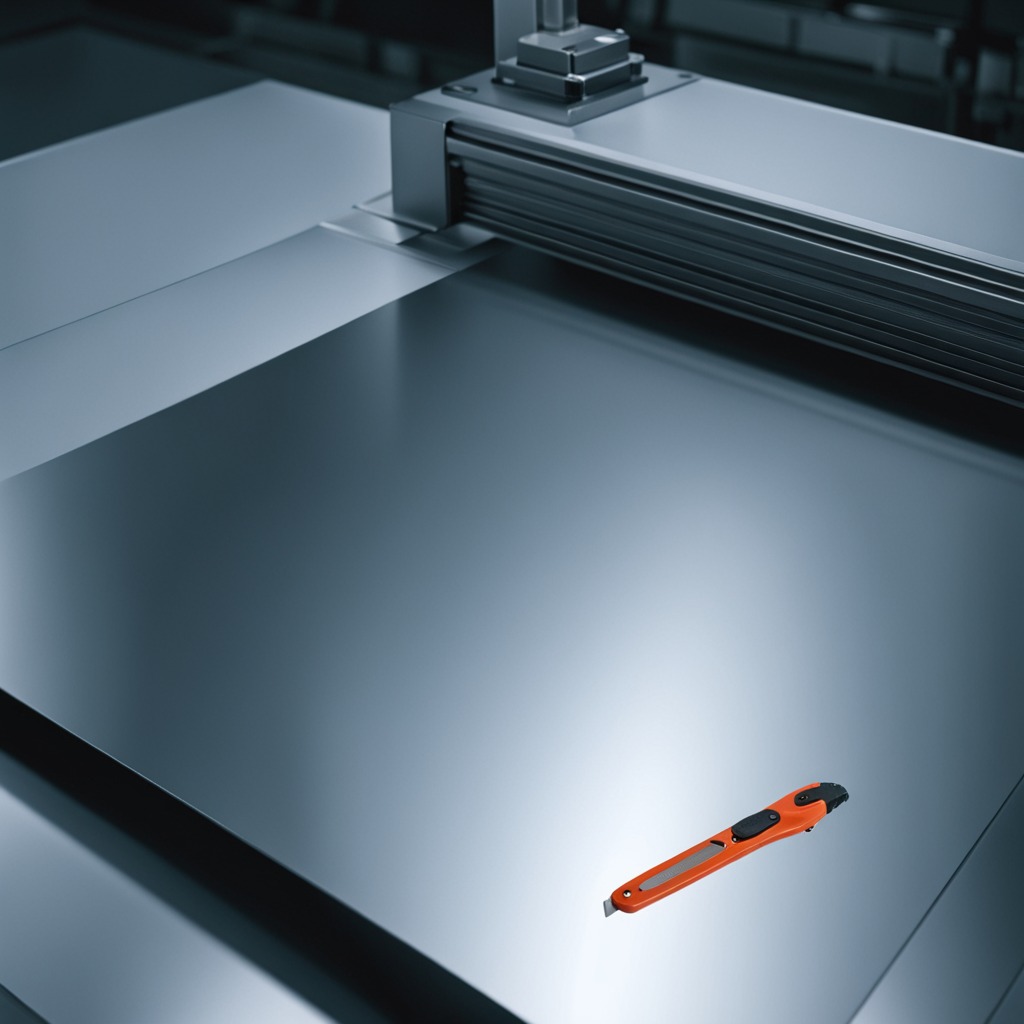
A utility knife is lying on a metal table in a machine shop under fluorescent lights.